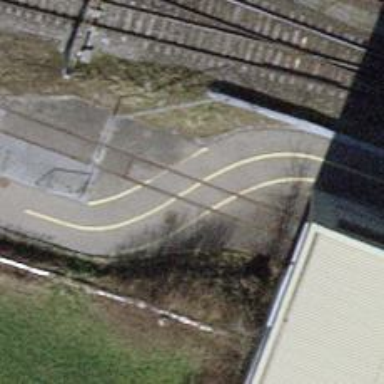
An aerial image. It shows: Railway crossing.